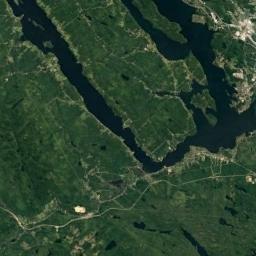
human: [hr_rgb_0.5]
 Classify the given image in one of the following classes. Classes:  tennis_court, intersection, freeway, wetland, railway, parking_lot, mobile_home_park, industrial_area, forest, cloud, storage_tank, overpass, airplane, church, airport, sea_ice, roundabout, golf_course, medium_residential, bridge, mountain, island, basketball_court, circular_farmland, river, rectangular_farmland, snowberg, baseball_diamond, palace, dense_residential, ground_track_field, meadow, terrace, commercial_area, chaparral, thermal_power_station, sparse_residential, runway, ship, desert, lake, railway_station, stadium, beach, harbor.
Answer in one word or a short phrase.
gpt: wetland